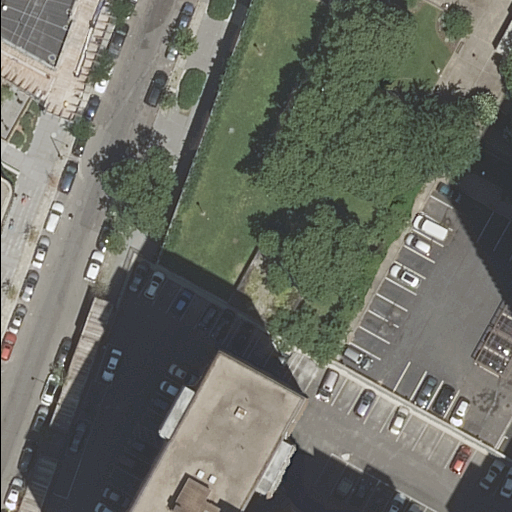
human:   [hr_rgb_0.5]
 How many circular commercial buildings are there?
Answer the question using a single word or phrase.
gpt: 0

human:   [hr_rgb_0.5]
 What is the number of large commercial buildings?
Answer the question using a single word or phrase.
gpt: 0

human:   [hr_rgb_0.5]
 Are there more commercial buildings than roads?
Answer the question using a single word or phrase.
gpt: no

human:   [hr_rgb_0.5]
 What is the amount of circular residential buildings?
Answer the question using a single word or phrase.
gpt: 0

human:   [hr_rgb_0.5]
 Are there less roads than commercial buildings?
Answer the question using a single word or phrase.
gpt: no

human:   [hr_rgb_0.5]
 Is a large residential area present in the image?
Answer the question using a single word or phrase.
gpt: yes

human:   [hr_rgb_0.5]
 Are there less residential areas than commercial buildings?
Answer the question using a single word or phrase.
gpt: no

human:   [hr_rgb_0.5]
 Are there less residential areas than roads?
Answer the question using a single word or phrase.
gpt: yes

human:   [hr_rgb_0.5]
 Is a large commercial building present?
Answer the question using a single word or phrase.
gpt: no

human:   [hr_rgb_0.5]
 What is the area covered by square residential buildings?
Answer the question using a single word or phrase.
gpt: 0m2

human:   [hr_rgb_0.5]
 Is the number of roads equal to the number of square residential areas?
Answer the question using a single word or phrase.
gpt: no

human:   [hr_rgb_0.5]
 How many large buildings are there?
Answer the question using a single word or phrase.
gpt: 1

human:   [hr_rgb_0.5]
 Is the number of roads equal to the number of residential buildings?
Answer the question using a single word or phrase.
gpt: no

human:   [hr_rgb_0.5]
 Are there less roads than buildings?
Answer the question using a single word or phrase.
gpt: no

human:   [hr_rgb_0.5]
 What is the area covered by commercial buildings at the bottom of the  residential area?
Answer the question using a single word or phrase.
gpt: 0m2

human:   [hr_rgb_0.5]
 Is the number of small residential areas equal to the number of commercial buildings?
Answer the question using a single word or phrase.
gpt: yes

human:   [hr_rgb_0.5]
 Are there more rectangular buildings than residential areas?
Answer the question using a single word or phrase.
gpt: no

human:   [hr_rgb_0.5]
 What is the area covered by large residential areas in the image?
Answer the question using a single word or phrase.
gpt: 4420m2

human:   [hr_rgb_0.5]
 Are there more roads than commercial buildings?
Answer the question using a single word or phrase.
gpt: yes

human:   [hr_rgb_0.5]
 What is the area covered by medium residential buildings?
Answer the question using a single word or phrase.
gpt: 162m2

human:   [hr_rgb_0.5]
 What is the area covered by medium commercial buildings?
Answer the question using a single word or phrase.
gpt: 0m2

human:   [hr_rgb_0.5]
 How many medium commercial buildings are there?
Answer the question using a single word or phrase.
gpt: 0

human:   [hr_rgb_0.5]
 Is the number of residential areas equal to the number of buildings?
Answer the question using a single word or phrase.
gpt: no

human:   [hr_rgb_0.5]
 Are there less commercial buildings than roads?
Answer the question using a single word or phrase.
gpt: yes

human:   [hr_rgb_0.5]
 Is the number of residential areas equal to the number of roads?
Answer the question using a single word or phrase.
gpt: no

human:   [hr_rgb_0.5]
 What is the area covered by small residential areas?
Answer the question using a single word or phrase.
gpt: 0m2

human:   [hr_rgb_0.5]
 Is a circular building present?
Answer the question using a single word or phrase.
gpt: no

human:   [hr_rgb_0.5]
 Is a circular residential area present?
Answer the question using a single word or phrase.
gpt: no

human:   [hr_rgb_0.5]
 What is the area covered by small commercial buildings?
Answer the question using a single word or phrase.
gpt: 0m2

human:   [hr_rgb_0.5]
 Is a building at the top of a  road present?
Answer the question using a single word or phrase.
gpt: yes

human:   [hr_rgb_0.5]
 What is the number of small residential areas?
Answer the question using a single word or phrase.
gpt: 0

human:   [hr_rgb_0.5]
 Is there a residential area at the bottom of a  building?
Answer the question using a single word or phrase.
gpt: yes

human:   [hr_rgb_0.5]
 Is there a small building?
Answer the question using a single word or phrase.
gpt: yes

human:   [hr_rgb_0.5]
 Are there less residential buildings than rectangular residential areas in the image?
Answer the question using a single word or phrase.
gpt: no

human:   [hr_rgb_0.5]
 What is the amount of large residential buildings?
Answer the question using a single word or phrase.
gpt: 1

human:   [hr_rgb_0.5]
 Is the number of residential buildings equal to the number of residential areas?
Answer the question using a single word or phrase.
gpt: no